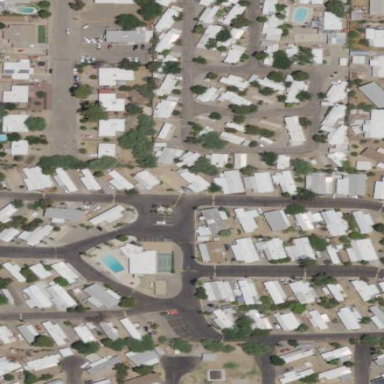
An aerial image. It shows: Residential area designated as trailer park.